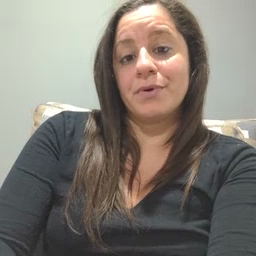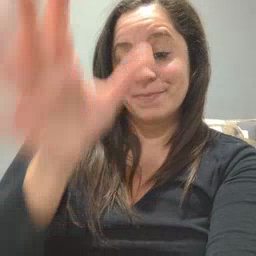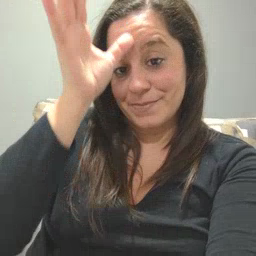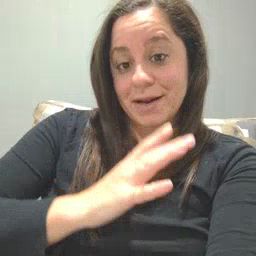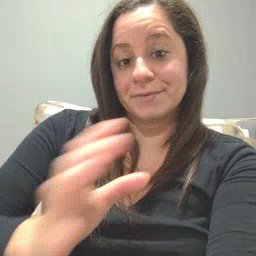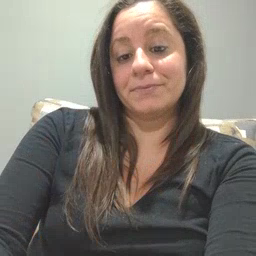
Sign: man